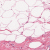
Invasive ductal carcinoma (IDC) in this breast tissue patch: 0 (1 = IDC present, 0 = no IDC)